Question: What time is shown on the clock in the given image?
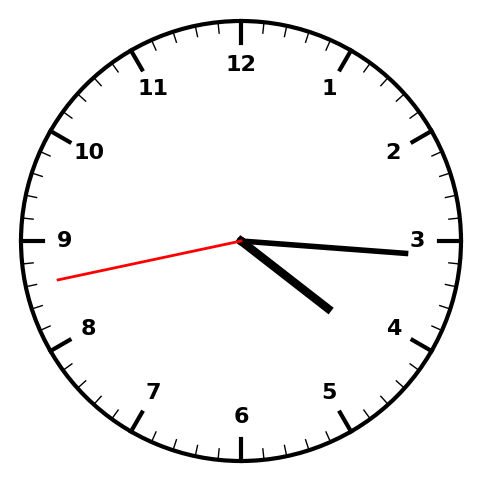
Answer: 04:15:43